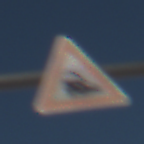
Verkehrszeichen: Bahnuebergang
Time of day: Midday
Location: Outdoor (Nature)
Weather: Clear
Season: Summer
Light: Natural